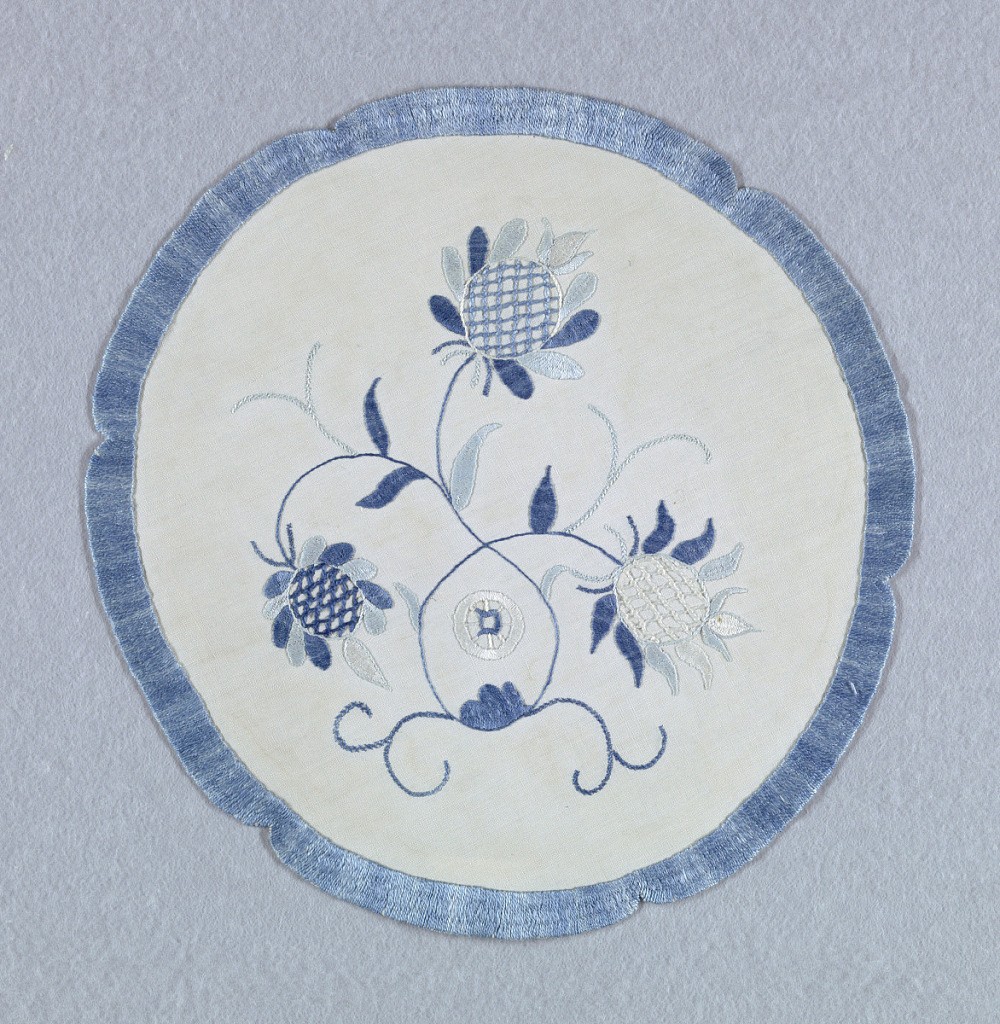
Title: Doily
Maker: Deerfield Society of Blue and White Needlework, Deerfield, Massachusetts, USA, 1896–1926
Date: ca. 1896
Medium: linen Technique: herringbone, stem, satin, and roumanian stitches on plain weave
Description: Plant forms with three exotic blossoms within a notched circle in two shades of blue on a white background. The initial "D" appears within a wheel-like shape in the center.